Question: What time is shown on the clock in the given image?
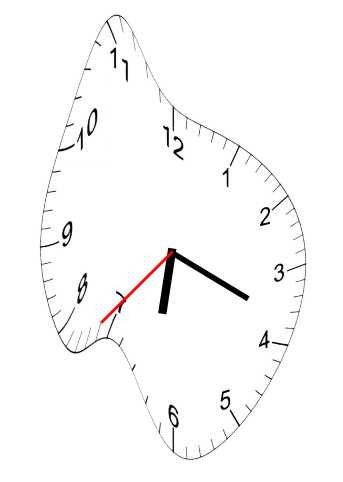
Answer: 06:18:37